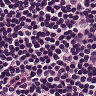
Metastatic tissue present: no